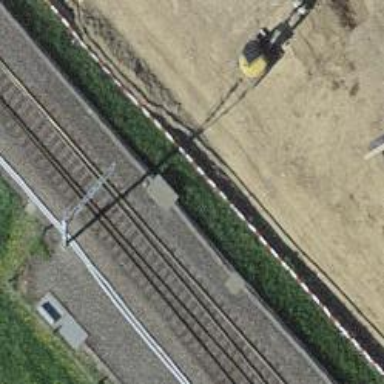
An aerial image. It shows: Railway switch.